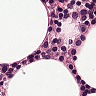
Metastatic tissue present: no